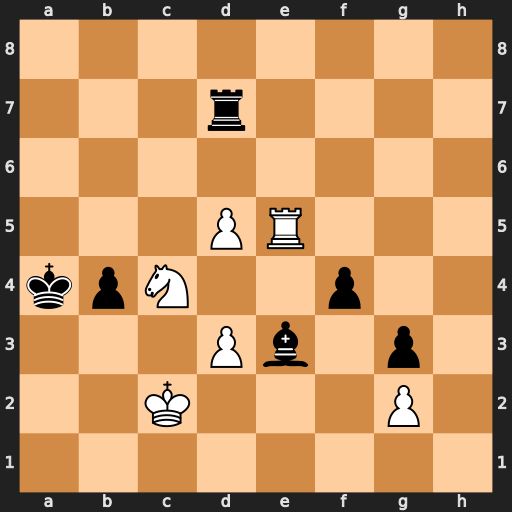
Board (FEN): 8/3r4/8/3PR3/kpN2p2/3Pb1p1/2K3P1/8
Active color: w
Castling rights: -
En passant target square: -
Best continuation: d6 b3+ Kc3 Bd4+ Kxd4